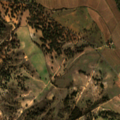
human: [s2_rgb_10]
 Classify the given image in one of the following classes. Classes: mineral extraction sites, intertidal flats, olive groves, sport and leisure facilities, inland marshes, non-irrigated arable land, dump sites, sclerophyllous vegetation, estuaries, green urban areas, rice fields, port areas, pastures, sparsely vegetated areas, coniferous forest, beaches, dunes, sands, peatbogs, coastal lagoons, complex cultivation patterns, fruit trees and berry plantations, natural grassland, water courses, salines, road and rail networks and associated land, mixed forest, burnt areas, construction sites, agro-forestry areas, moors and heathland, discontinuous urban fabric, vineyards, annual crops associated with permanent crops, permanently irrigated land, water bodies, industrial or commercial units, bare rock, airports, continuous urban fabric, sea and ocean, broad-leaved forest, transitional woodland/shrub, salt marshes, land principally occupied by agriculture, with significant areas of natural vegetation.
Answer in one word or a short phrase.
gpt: non-irrigated arable land, rice fields, pastures, agro-forestry areas